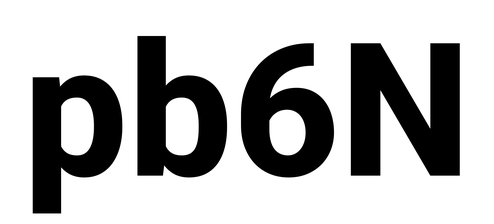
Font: Roboto_ExtraBold